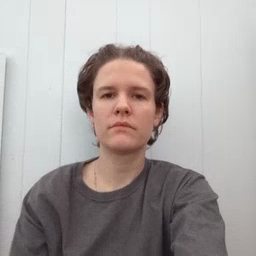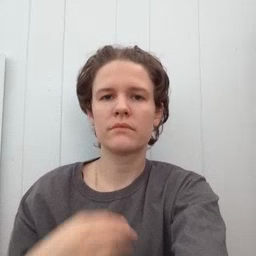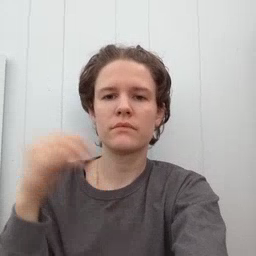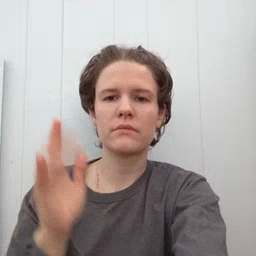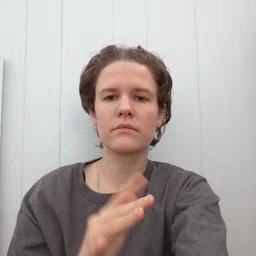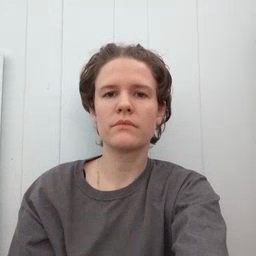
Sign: snow